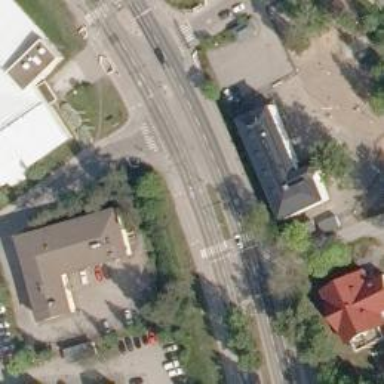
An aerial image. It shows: Uncontrolled road crossing.